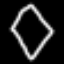
Label: diamond